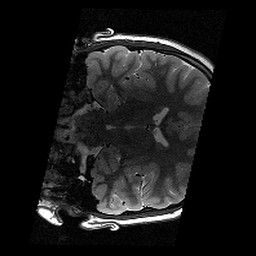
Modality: T2w
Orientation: coronal
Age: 11
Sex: male
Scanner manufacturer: siemens
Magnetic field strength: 3 T
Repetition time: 9.23 s
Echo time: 0.067 s